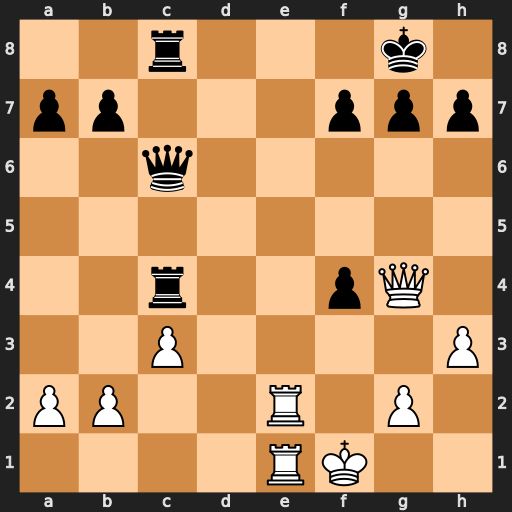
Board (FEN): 2r3k1/pp3ppp/2q5/8/2r2pQ1/2P4P/PP2R1P1/4RK2
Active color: w
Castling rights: -
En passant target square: -
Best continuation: Qxc8+ Qxc8 Re8+ Qxe8 Rxe8#